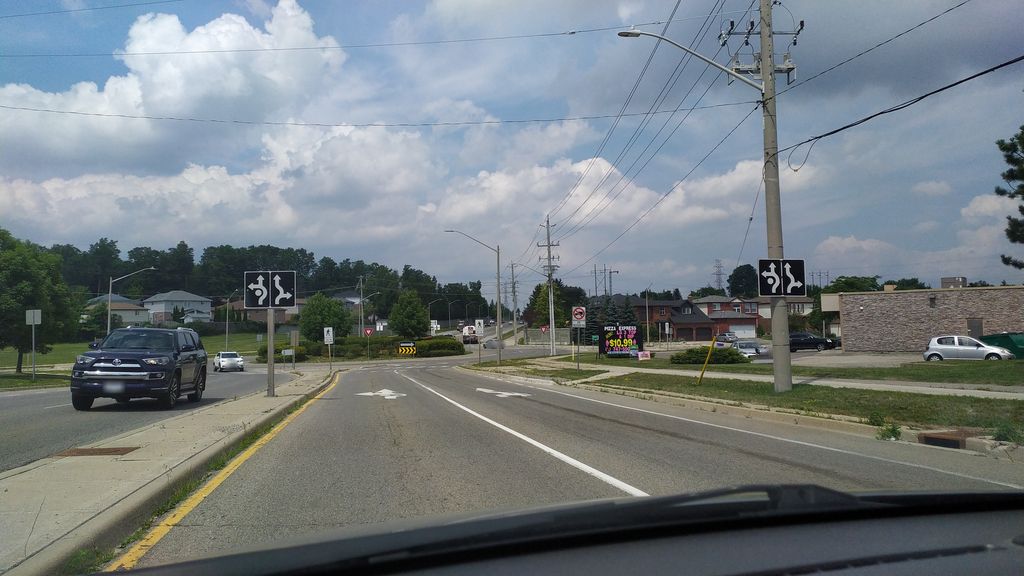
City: kitchener-waterloo